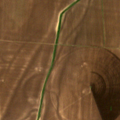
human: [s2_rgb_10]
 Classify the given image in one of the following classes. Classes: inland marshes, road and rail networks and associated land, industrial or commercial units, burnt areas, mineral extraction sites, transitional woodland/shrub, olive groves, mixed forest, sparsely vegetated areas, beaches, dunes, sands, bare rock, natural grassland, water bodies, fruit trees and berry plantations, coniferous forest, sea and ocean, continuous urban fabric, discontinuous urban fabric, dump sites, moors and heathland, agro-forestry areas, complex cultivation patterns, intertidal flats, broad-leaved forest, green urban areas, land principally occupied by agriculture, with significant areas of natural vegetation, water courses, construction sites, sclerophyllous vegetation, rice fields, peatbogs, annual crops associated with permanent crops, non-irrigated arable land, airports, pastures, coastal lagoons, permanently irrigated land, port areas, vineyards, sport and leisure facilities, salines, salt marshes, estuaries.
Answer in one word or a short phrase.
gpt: non-irrigated arable land